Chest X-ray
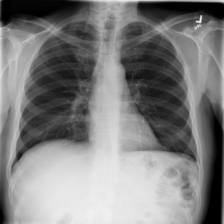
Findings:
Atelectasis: negative
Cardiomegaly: negative
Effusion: negative
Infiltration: negative
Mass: negative
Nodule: negative
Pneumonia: negative
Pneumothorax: negative
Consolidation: negative
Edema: negative
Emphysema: negative
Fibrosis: negative
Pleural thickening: negative
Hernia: negative